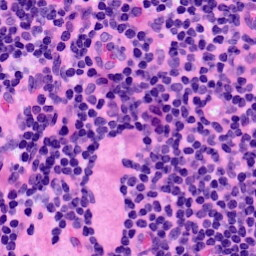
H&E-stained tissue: LymphNode